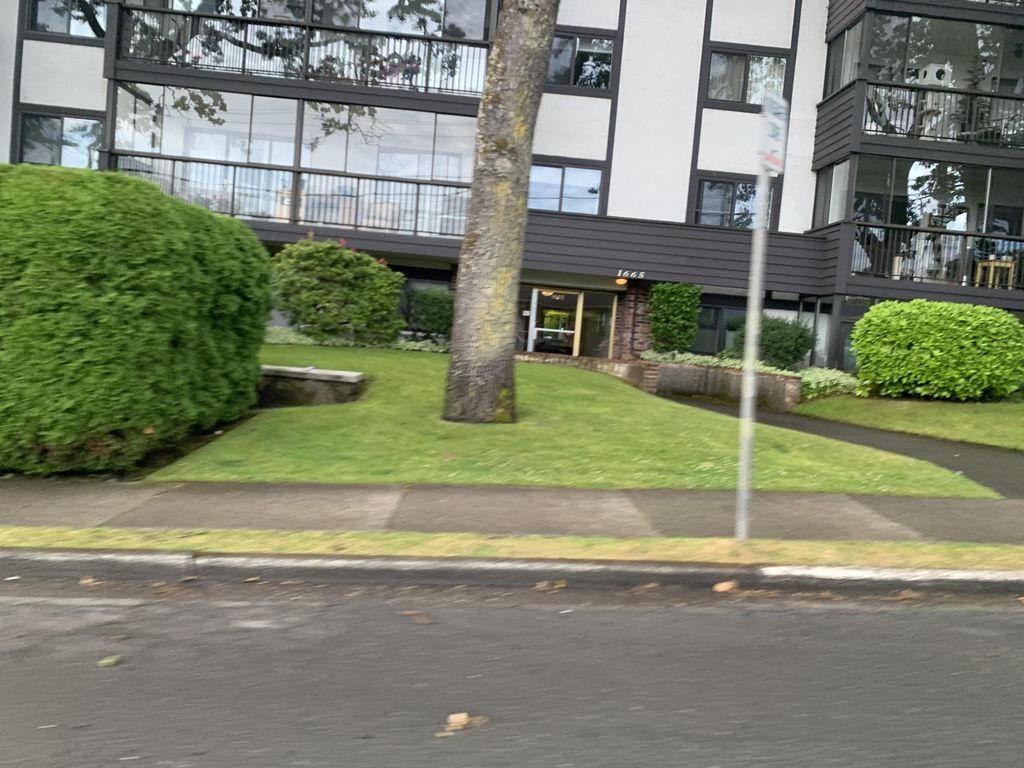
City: victoria